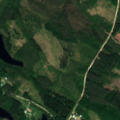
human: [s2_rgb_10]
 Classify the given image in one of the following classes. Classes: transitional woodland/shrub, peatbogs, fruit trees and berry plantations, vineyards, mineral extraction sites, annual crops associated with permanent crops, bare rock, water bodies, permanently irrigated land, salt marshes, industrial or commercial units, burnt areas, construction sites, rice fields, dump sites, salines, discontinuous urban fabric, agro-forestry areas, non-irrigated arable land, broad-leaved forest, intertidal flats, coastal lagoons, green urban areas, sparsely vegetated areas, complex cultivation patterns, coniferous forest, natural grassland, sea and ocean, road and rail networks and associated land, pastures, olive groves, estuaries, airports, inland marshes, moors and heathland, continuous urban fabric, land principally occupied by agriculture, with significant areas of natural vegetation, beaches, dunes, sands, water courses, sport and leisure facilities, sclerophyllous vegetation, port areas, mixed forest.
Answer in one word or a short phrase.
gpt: coniferous forest, mixed forest, transitional woodland/shrub